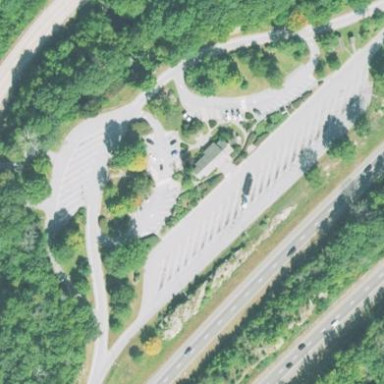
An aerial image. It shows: Rest area on the road.